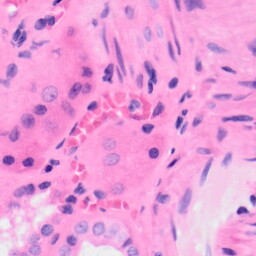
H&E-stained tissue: Kidney